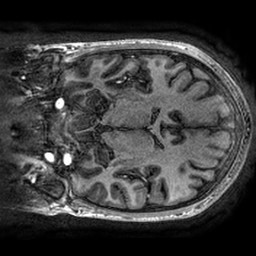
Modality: T1w
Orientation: coronal
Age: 24
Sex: female
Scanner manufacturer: ge
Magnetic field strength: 3 T
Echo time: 0.002736 s